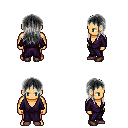
a pixel art fantasy rpg character, male body template, human, tanned skin, purple robe, metal pants, gray unkempt hairstyle, maroon shoes, four views (front, back, left, right), 2x2 character sprite sheet, small pixel art, hard edges, no anti-aliasing